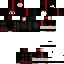
A female human skin with dark skin, wearing brown helmet dressed in a red hoodie and red pants, featuring a closed mouth.